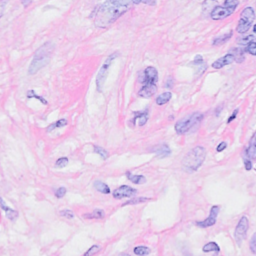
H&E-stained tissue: Breast